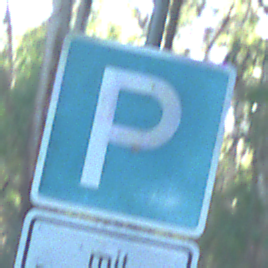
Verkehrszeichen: Parken
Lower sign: SonstigeBeschraenkungen2
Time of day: MorningAfternoon
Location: Outdoor (Nature)
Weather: Clear
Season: NotSpecified
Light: Natural